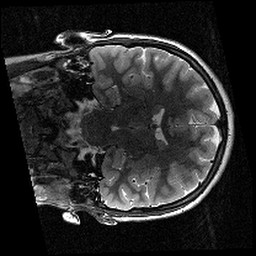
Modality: T2w
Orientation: coronal
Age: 10
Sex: female
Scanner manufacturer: siemens
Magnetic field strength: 3 T
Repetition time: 9.23 s
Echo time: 0.067 s